Question: I have created a function as below to create a dataframe from a bigger dataframe
'''
def prepare_data(cyl,typ):
global variable_name
global variable_name2
mask_bel1800 = (data_train_bel1800['Cycle'] == cyl) & (data_train_bel1800['Type'] == typ)
variable_name = ("DF{c}_{s}".format(c=cyl, s=typ))
variable_name = data_train_bel1800.loc[mask_bel1800, :]
mask = (data_train['Cycle'] == cyl) & (data_train['Type'] == typ)
variable_name2 = ("DF{c}_{s}_full".format(c=cyl, s=typ))
variable_name2 = data_train.loc[mask, :]
print('dataframe ' +'"DF'+str(cyl)+'_'+str(typ) +'"'+ " upto 1800 is ready")
print('dataframe ' +'"DF'+str(cyl)+'_'+str(typ)+'_full'+'"' " is ready")
'''
When I put the statement 'print(variable_name)' inside this function, the dataframe is printed.
However, after i run this function & then I try to access the dataframe with 'df.head()', i get the error 'df is not defined'!!! what i am doing wrong?
Error i am getting is below
<URL>
If I 'print' the dataframe directly, it prints (pic below)
<URL>
I checked to make sure i have the right dataframe name by print just the variable "Variable name" and that is correct also
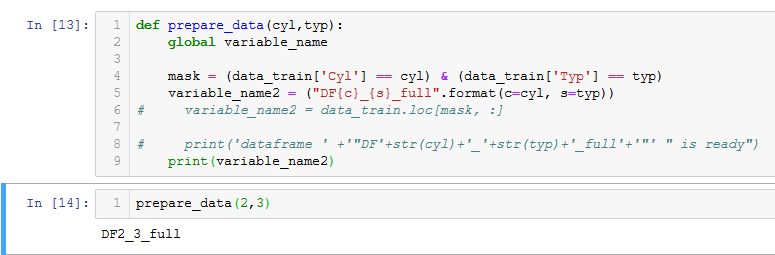
Answer: I think your function is missing the 'return' statement so it returns 'None'. You also need to assign the return value of a function to a variable to be able to use it later. For example:
'''
def prepare_data(data, cyl, typ):
mask = (data['Cyl'] == cyl) & (data['Typ'] == typ)
prepared = data.loc[mask, :]
print(f'Dataframe {cyl}_{typ}_full created.')
return prepared
'''
Now you will be able to call the function and print the result like this:
'''
df = prepare_data(data_train, cyl, typ)
print(df)
'''
The function uses 'data_train', 'cyl' and 'typ' as the input and returns 'prepared'. That means that 'df' outside the function is now what 'prepared' was inside the function.